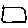
Label: square